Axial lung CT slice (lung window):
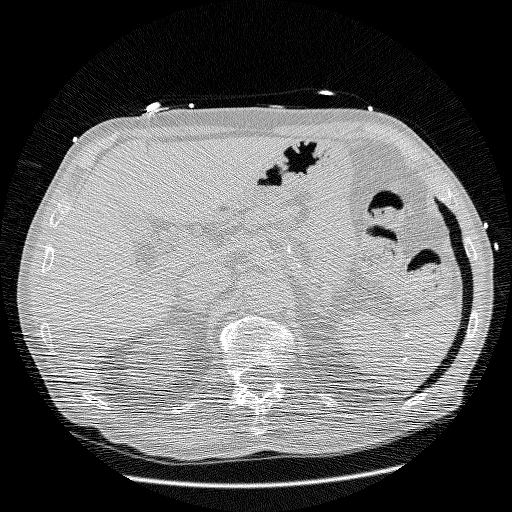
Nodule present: no